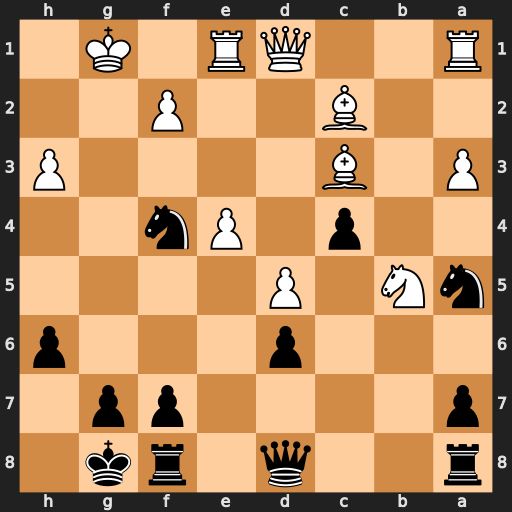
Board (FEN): r2q1rk1/p4pp1/3p3p/nN1P4/2p1Pn2/P1B4P/2B2P2/R2QR1K1
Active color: b
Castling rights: -
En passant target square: -
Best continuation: Qg5+ Qg4 Nxh3+ Kh2 Qxg4